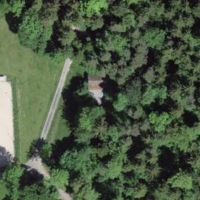
EUNIS habitat code: 44
Species observed at this site:
Fagus sylvatica